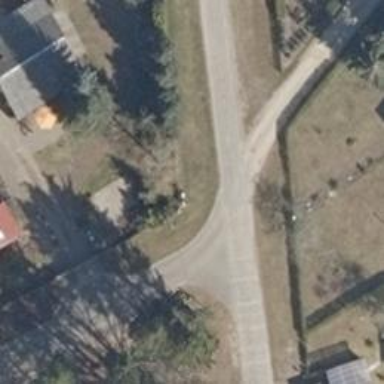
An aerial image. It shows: Smooth asphalt road in residential area.